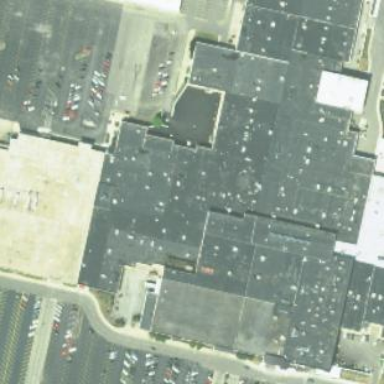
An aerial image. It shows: Mall building.